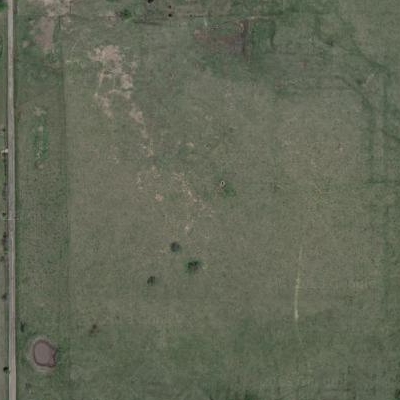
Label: aGrass